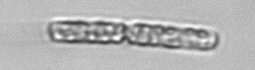
Label: Dactyliosolen_fragilissimus